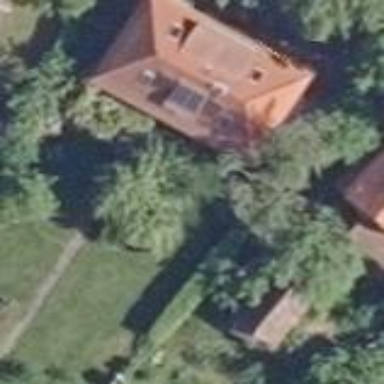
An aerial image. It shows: Detached building.